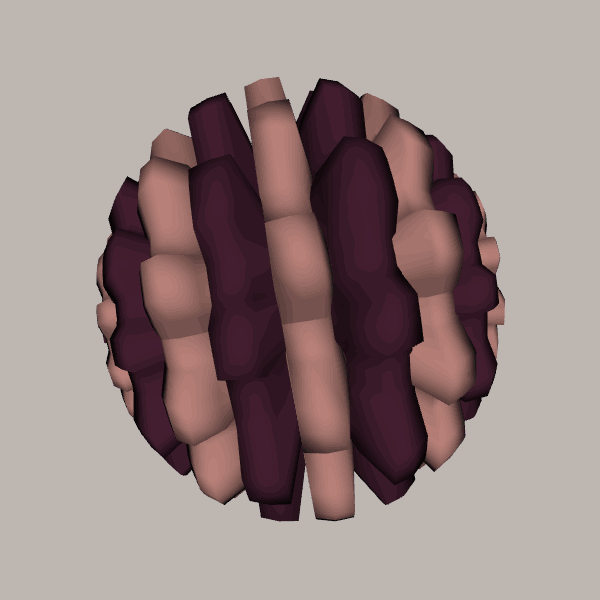
Background: light